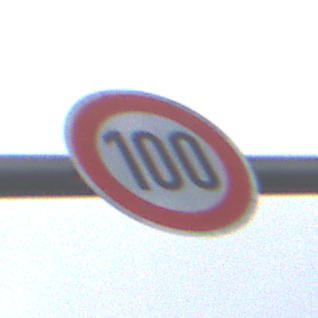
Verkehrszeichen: Geschwindigkeit100
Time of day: MorningAfternoon
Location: Outdoor (RoadRail)
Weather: PartlyCloudy
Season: NotSpecified
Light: Natural